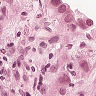
Metastatic tissue present: yes